Question: How can I notify a user every x time without waiting for the user to be on my page?
I tested with 'push.js', but I do not know how to do it.

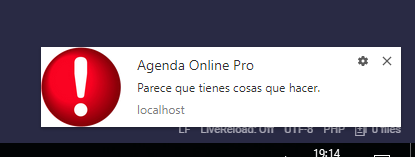
Answer: From what I can tell from ur question, you want to give the Gmail type notification on the browser also you are not using NPM / or don't know how to use it.
How to do it in pure JavaScript:
Step 1.
You first need your user to be on your site and ask him for permission for future notification even if he is not on the site.
If the user gives you the permission. Then every time he keeps your application open in the browser. You can fire a notification function (eg in the link) when needed.
the following Link Explains how you do so.
<URL>